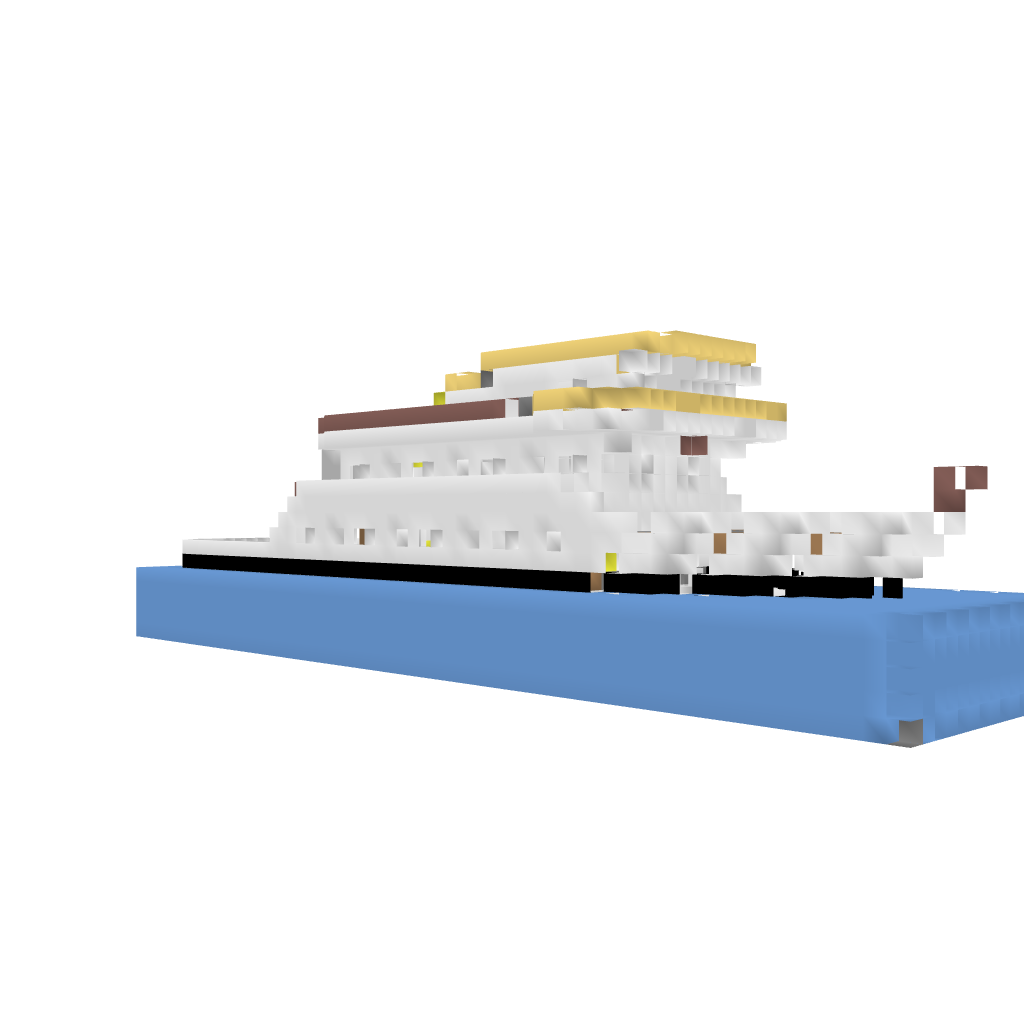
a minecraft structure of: Medium Sized Ship good quality